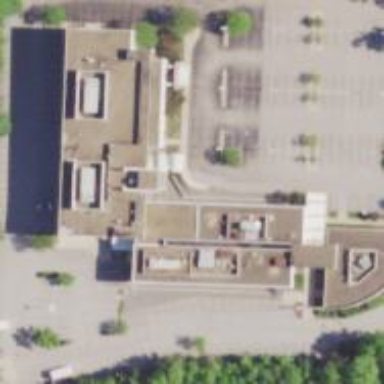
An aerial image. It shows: Clinic building providing healthcare services.